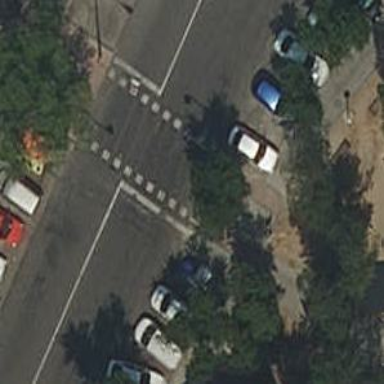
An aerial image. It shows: Road with traffic signals and zebra crossing with traffic signals.